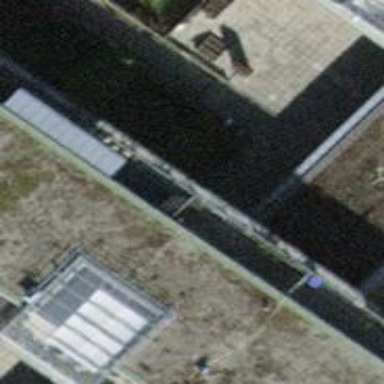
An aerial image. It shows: Footway road through building passage tunnel.